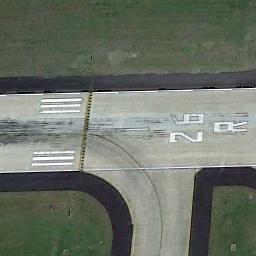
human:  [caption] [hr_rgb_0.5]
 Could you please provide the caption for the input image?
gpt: The runway goes through the lawn and the designation marking is 26R .

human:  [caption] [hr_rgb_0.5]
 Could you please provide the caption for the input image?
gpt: The runway is on the grass .

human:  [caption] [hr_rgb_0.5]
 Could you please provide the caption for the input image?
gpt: The runway is surrounded by grass .

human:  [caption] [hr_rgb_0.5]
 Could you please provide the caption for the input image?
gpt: Next to the runway is a green lawn with white '26R' and short-line signs on the runway .

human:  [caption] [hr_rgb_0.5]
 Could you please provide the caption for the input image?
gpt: There are green meadows beside the runway .